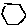
Label: hexagon